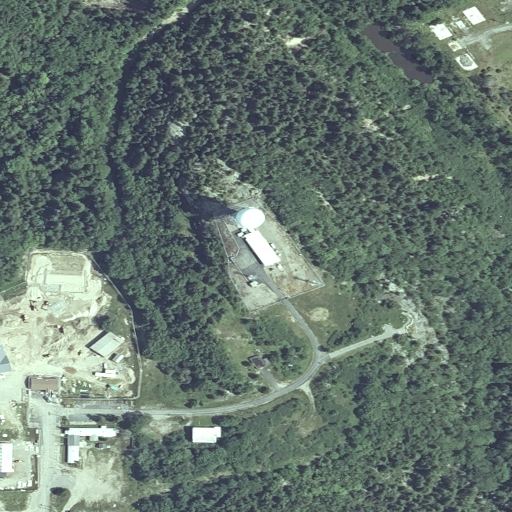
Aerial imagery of mountain in Maine named Howard Mountain containing mixed forest, evergreen forest, barren land, low intensity development, high intensity development, medium intensity development, grassland, and deciduous forest